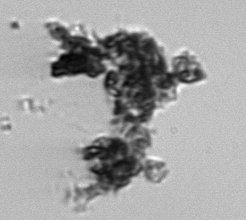
Label: detritus